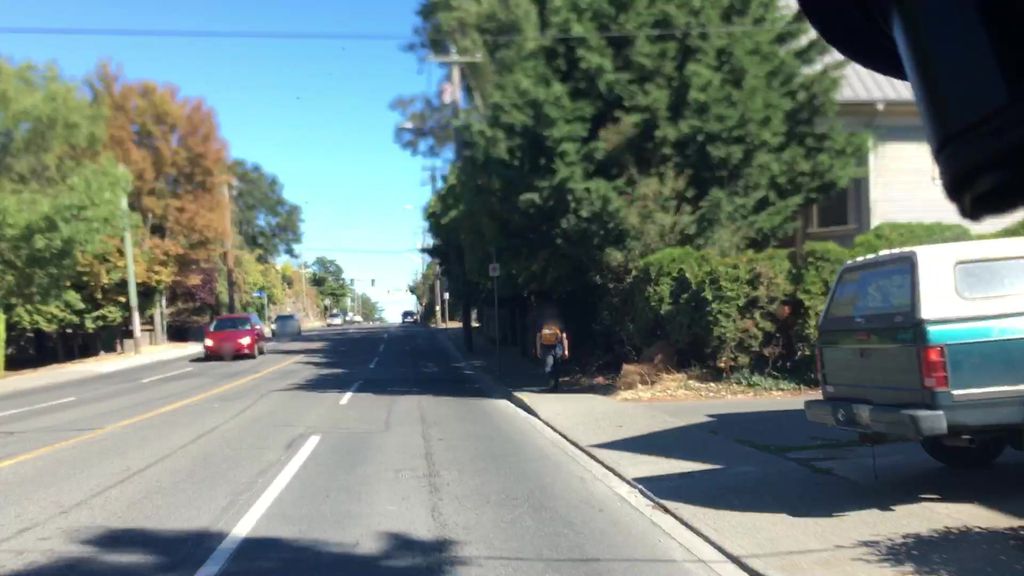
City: victoria